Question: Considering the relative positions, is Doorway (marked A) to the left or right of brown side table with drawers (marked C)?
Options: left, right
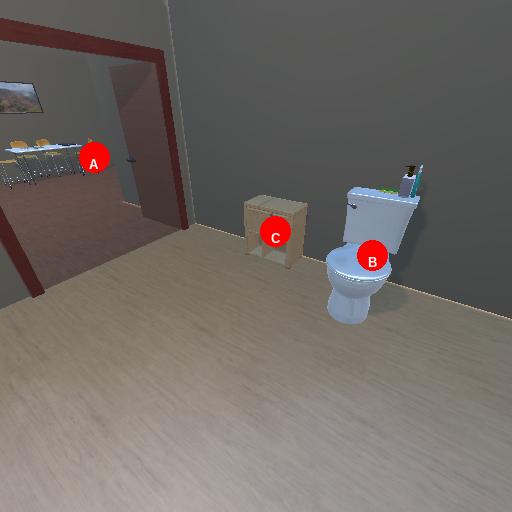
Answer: left